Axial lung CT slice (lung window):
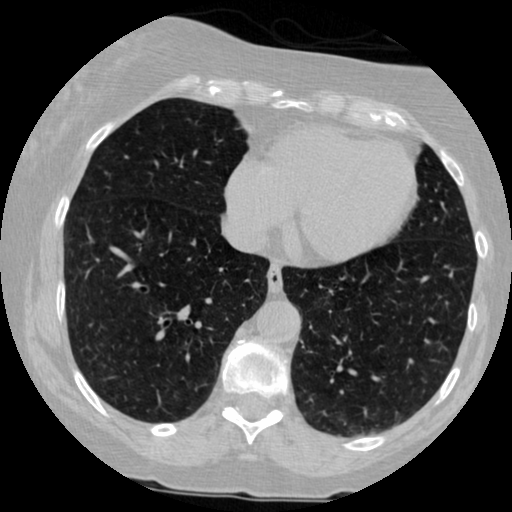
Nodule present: no